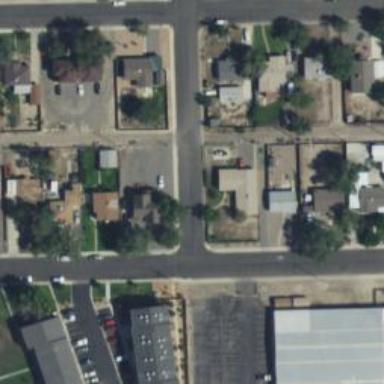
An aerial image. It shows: Alleyway designated as service road.